Aerial crown-view tile of a tropical tree (Barro Colorado Island, Panama), acquired 20240813:
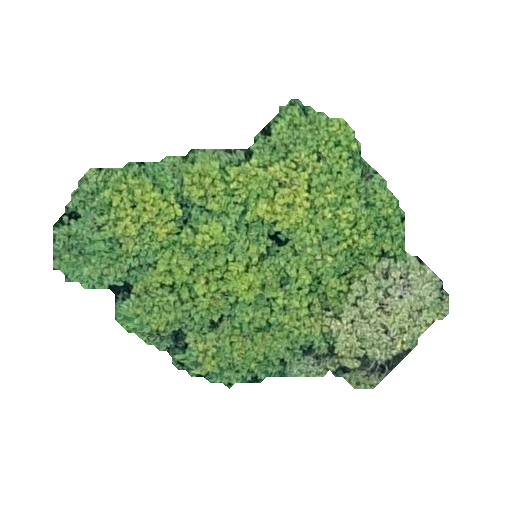
Species: Protium stevensonii
GBIF accepted scientific name: Tetragastris panamensis
Crown area: 110.789 m²